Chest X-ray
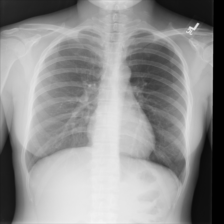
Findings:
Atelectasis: negative
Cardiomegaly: negative
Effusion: negative
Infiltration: negative
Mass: negative
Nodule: negative
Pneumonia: negative
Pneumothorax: negative
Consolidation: negative
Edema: negative
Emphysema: negative
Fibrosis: negative
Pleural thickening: negative
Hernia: negative